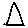
Label: triangle